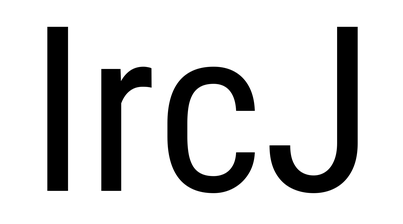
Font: Roboto_Condensed_Regular